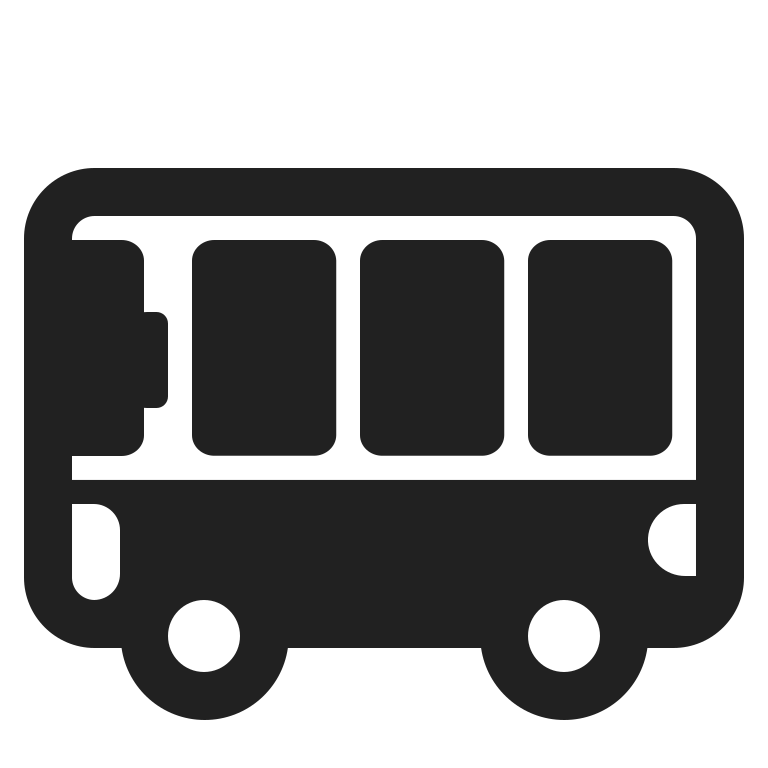
bus high contrast